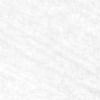
Label: change